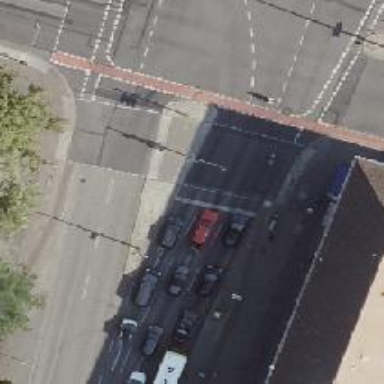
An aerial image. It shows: Road crossing with traffic signals.